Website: lowes
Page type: review-order
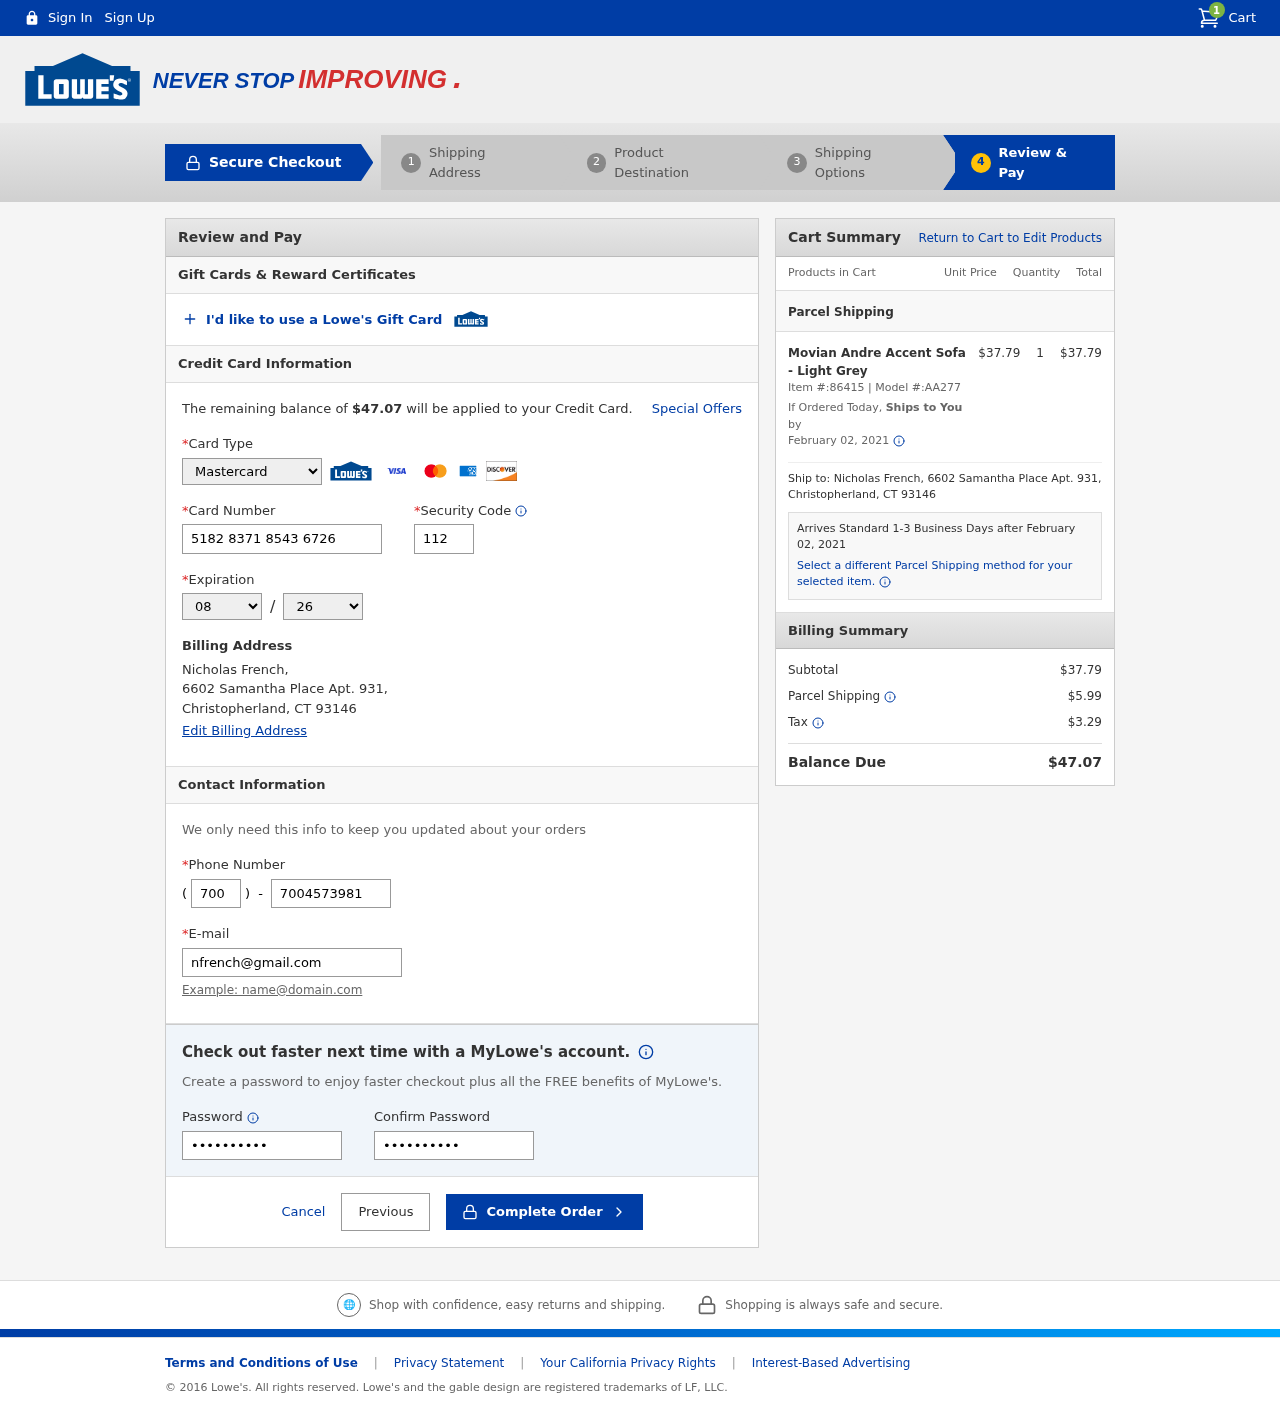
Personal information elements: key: PII_CARD_CVV
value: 112
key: PII_CARD_EXPIRY_MONTH
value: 08
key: PII_CARD_EXPIRY_YEAR
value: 26
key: PII_CARD_NUMBER
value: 5182 8371 8543 6726
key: PII_CARD_TYPE
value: Mastercard
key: PII_CITY
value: Christopherland
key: PII_EMAIL
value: nfrench@gmail.com
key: PII_FULLNAME
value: Nicholas French,
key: PII_PHONE
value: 7004573981
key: PII_PHONE_AREA
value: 700
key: PII_POSTCODE
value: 93146
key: PII_STATE_ABBR
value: CT
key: PII_STREET
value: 6602 Samantha Place Apt. 931
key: PII_STREET
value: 6602 Samantha Place Apt. 931,
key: PII_FULLNAME2
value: Nicholas French
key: PII_POSTCODE_FULL
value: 93146
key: PII_CITY_STATE
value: Christopherland, CT
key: PII_CITY_STATE_ZIP
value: Christopherland, CT 93146
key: PII_POSTCODE_NUMERIC
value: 93146
Product elements: key: PRODUCT1_NAME
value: Movian Andre Accent Sofa - Light Grey
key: PRODUCT1_PRICE
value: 37.79
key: PRODUCT1_QUANTITY
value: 1
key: PRODUCT1_ITEM_NUMBER
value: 86415
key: PRODUCT1_MODEL_NUMBER
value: AA277
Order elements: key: ORDER_NUM_ITEMS
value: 1
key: ORDER_TOTAL
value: $47.07
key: ORDER_SHIPPING_DATE
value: February 02, 2021
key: ORDER_SUBTOTAL
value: $37.79
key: ORDER_SHIPPING_DATE2
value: February 02, 2021
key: ORDER_SUBTOTAL2
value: $37.79
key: ORDER_SHIPPING_COST
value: $5.99
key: ORDER_TAX
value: $3.29